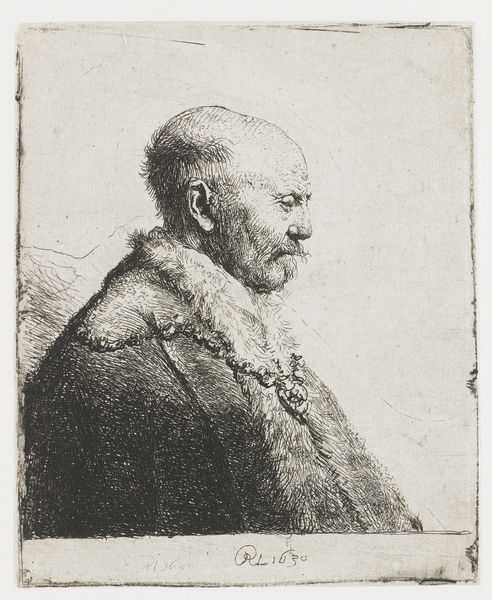
Titel: Kaalhoofdige oude man: profiel naar rechts; de vader van Rembrandt (?)
Künstler: Rembrandt Harmensz. van Rijn
Standort: Amsterdam
Institution: Rijksmuseum
Schlagwörter: mann, schatten, nase, ohr, profil, zeichnung, bart, augen, falten, kragen, pelz, portrait, signatur, mantel, fell, furchen, kette, glatze, alter, druck, radierung, stich, kupferstich, zobel, auge3n